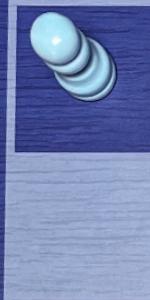
Label: Empty